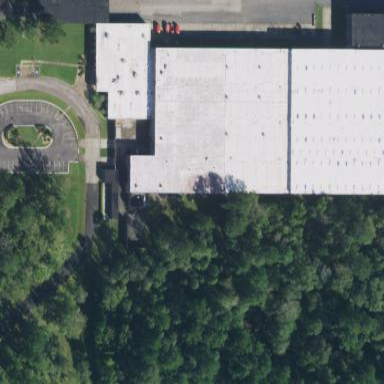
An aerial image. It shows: Warehouse.